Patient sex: M
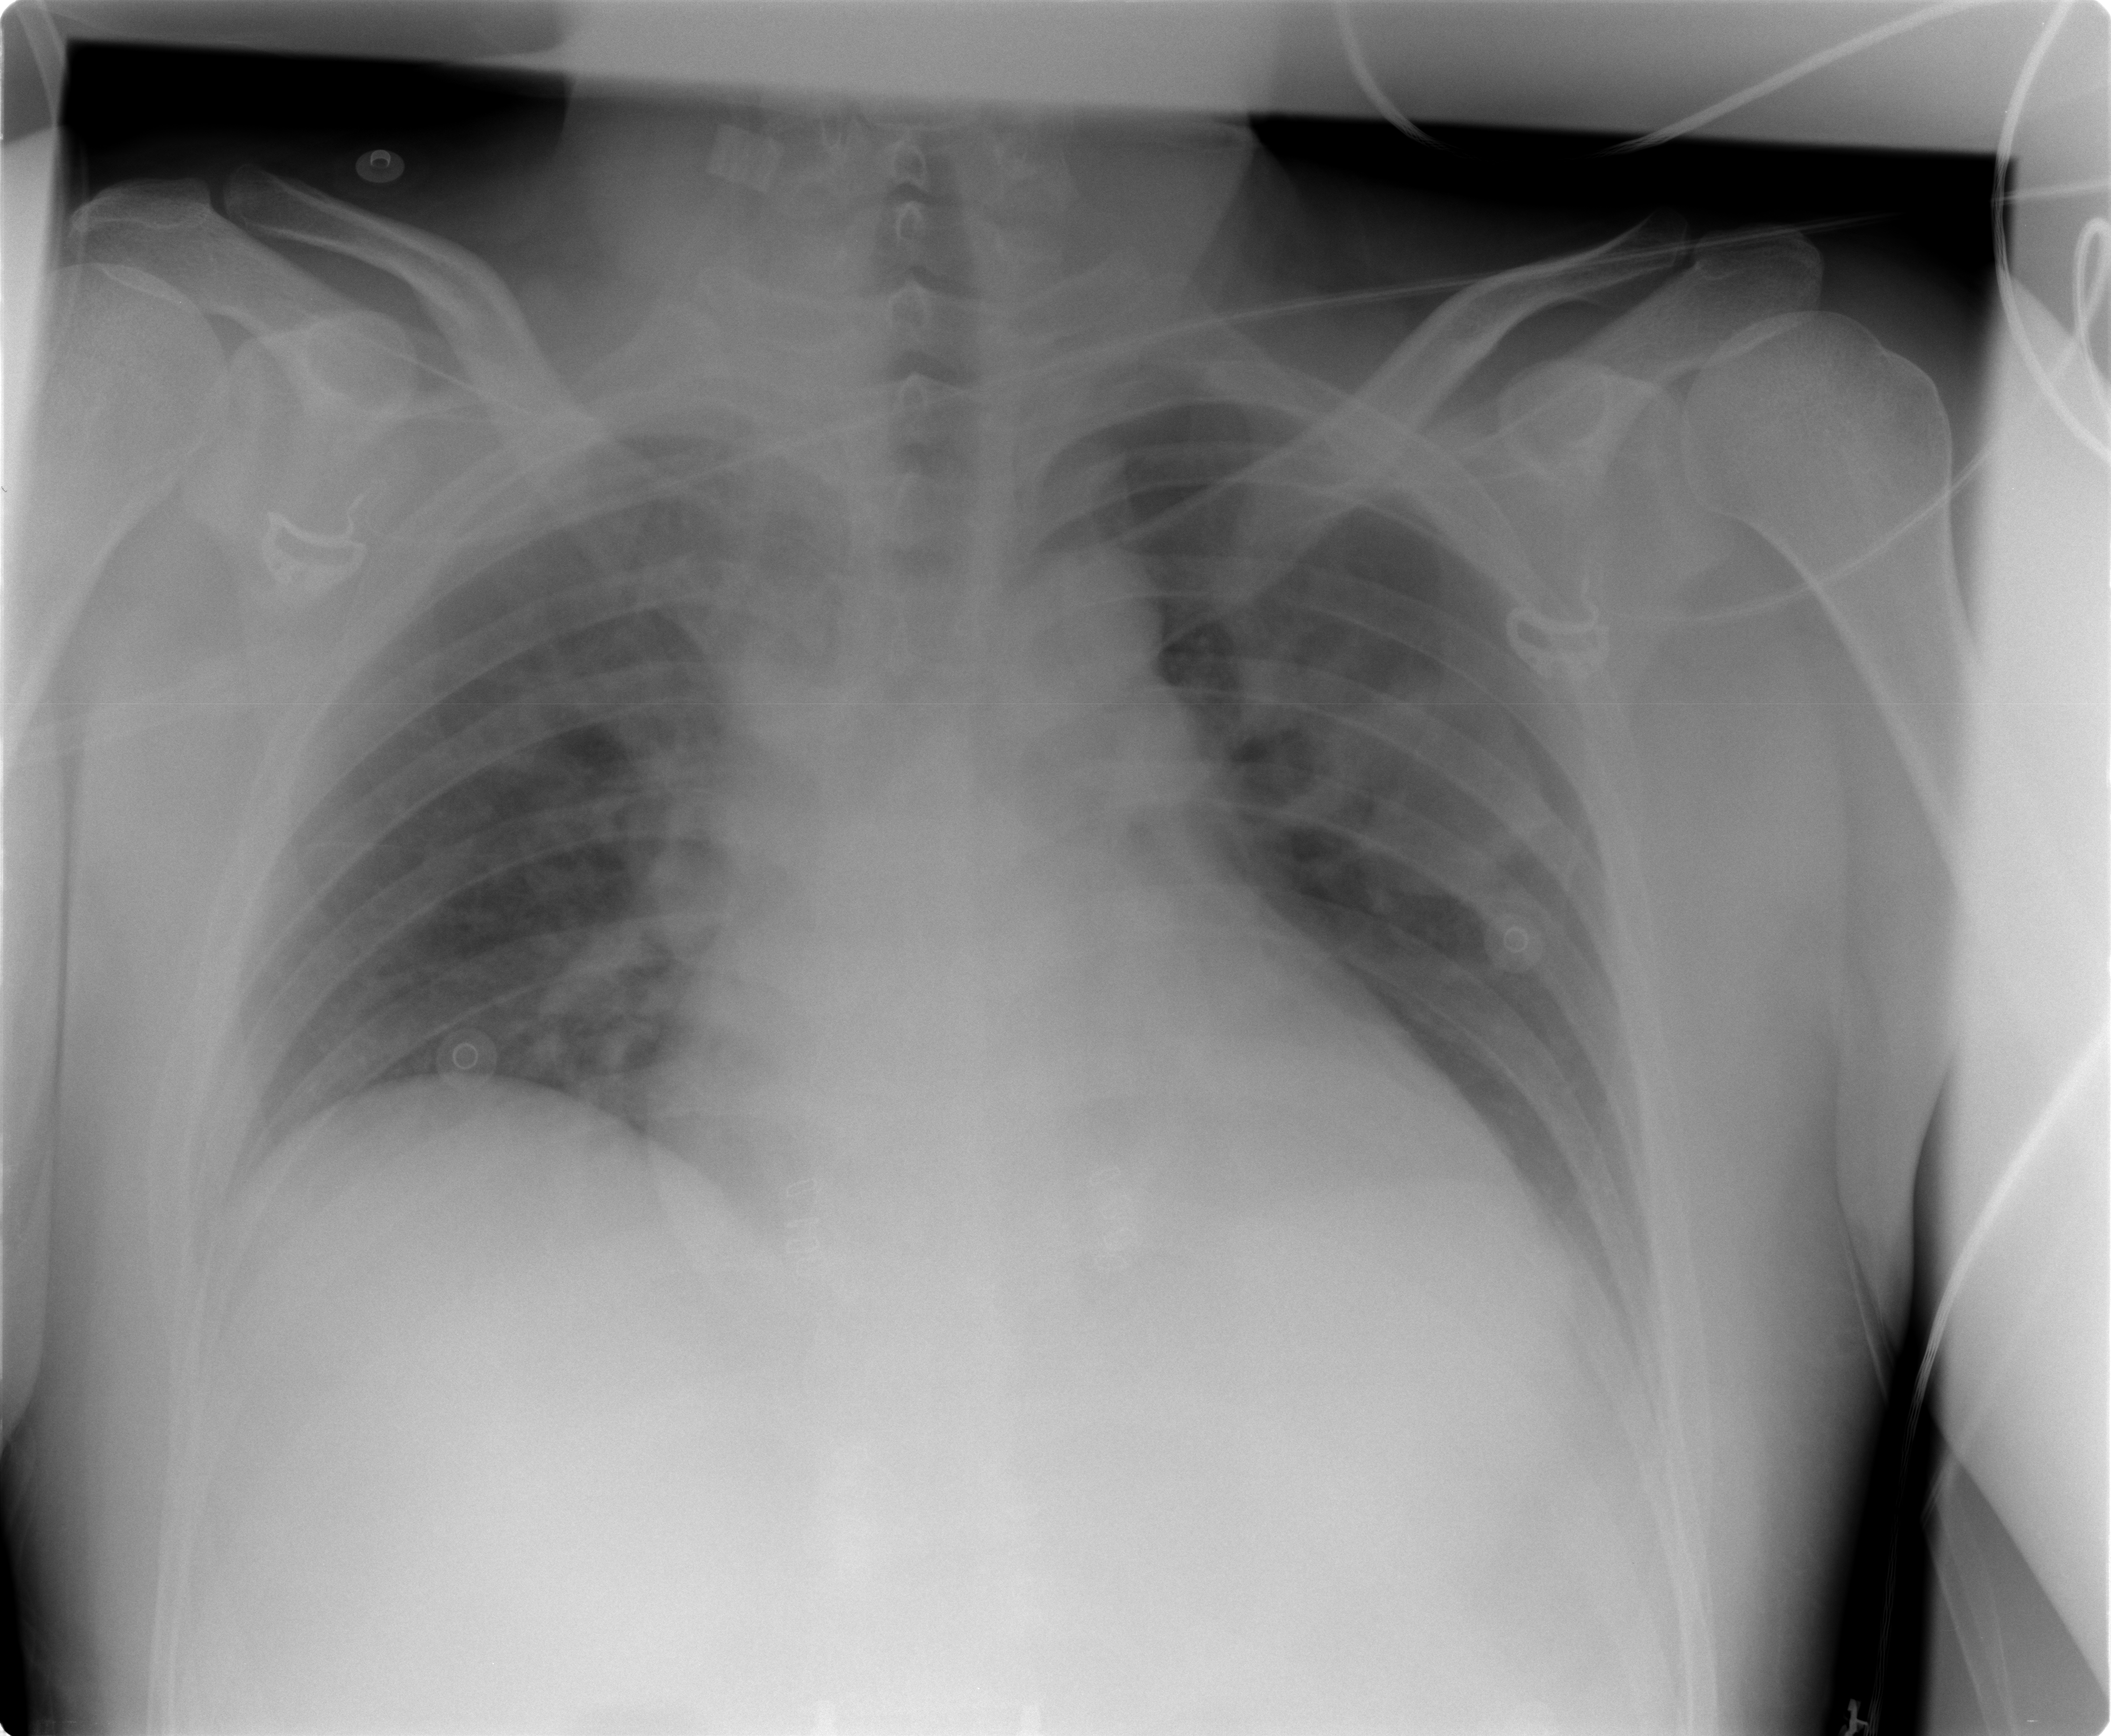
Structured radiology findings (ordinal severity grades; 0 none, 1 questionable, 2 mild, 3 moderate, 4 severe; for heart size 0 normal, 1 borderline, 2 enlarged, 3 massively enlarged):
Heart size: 2
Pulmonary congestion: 1
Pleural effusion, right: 1
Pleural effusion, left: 0
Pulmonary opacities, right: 0
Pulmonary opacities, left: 0
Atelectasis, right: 0
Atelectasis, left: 2